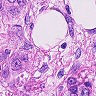
Metastatic tissue present: yes